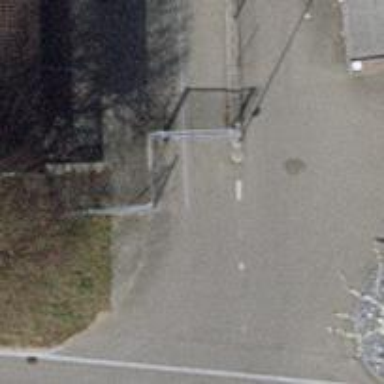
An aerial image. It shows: Flagpole structure.